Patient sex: F
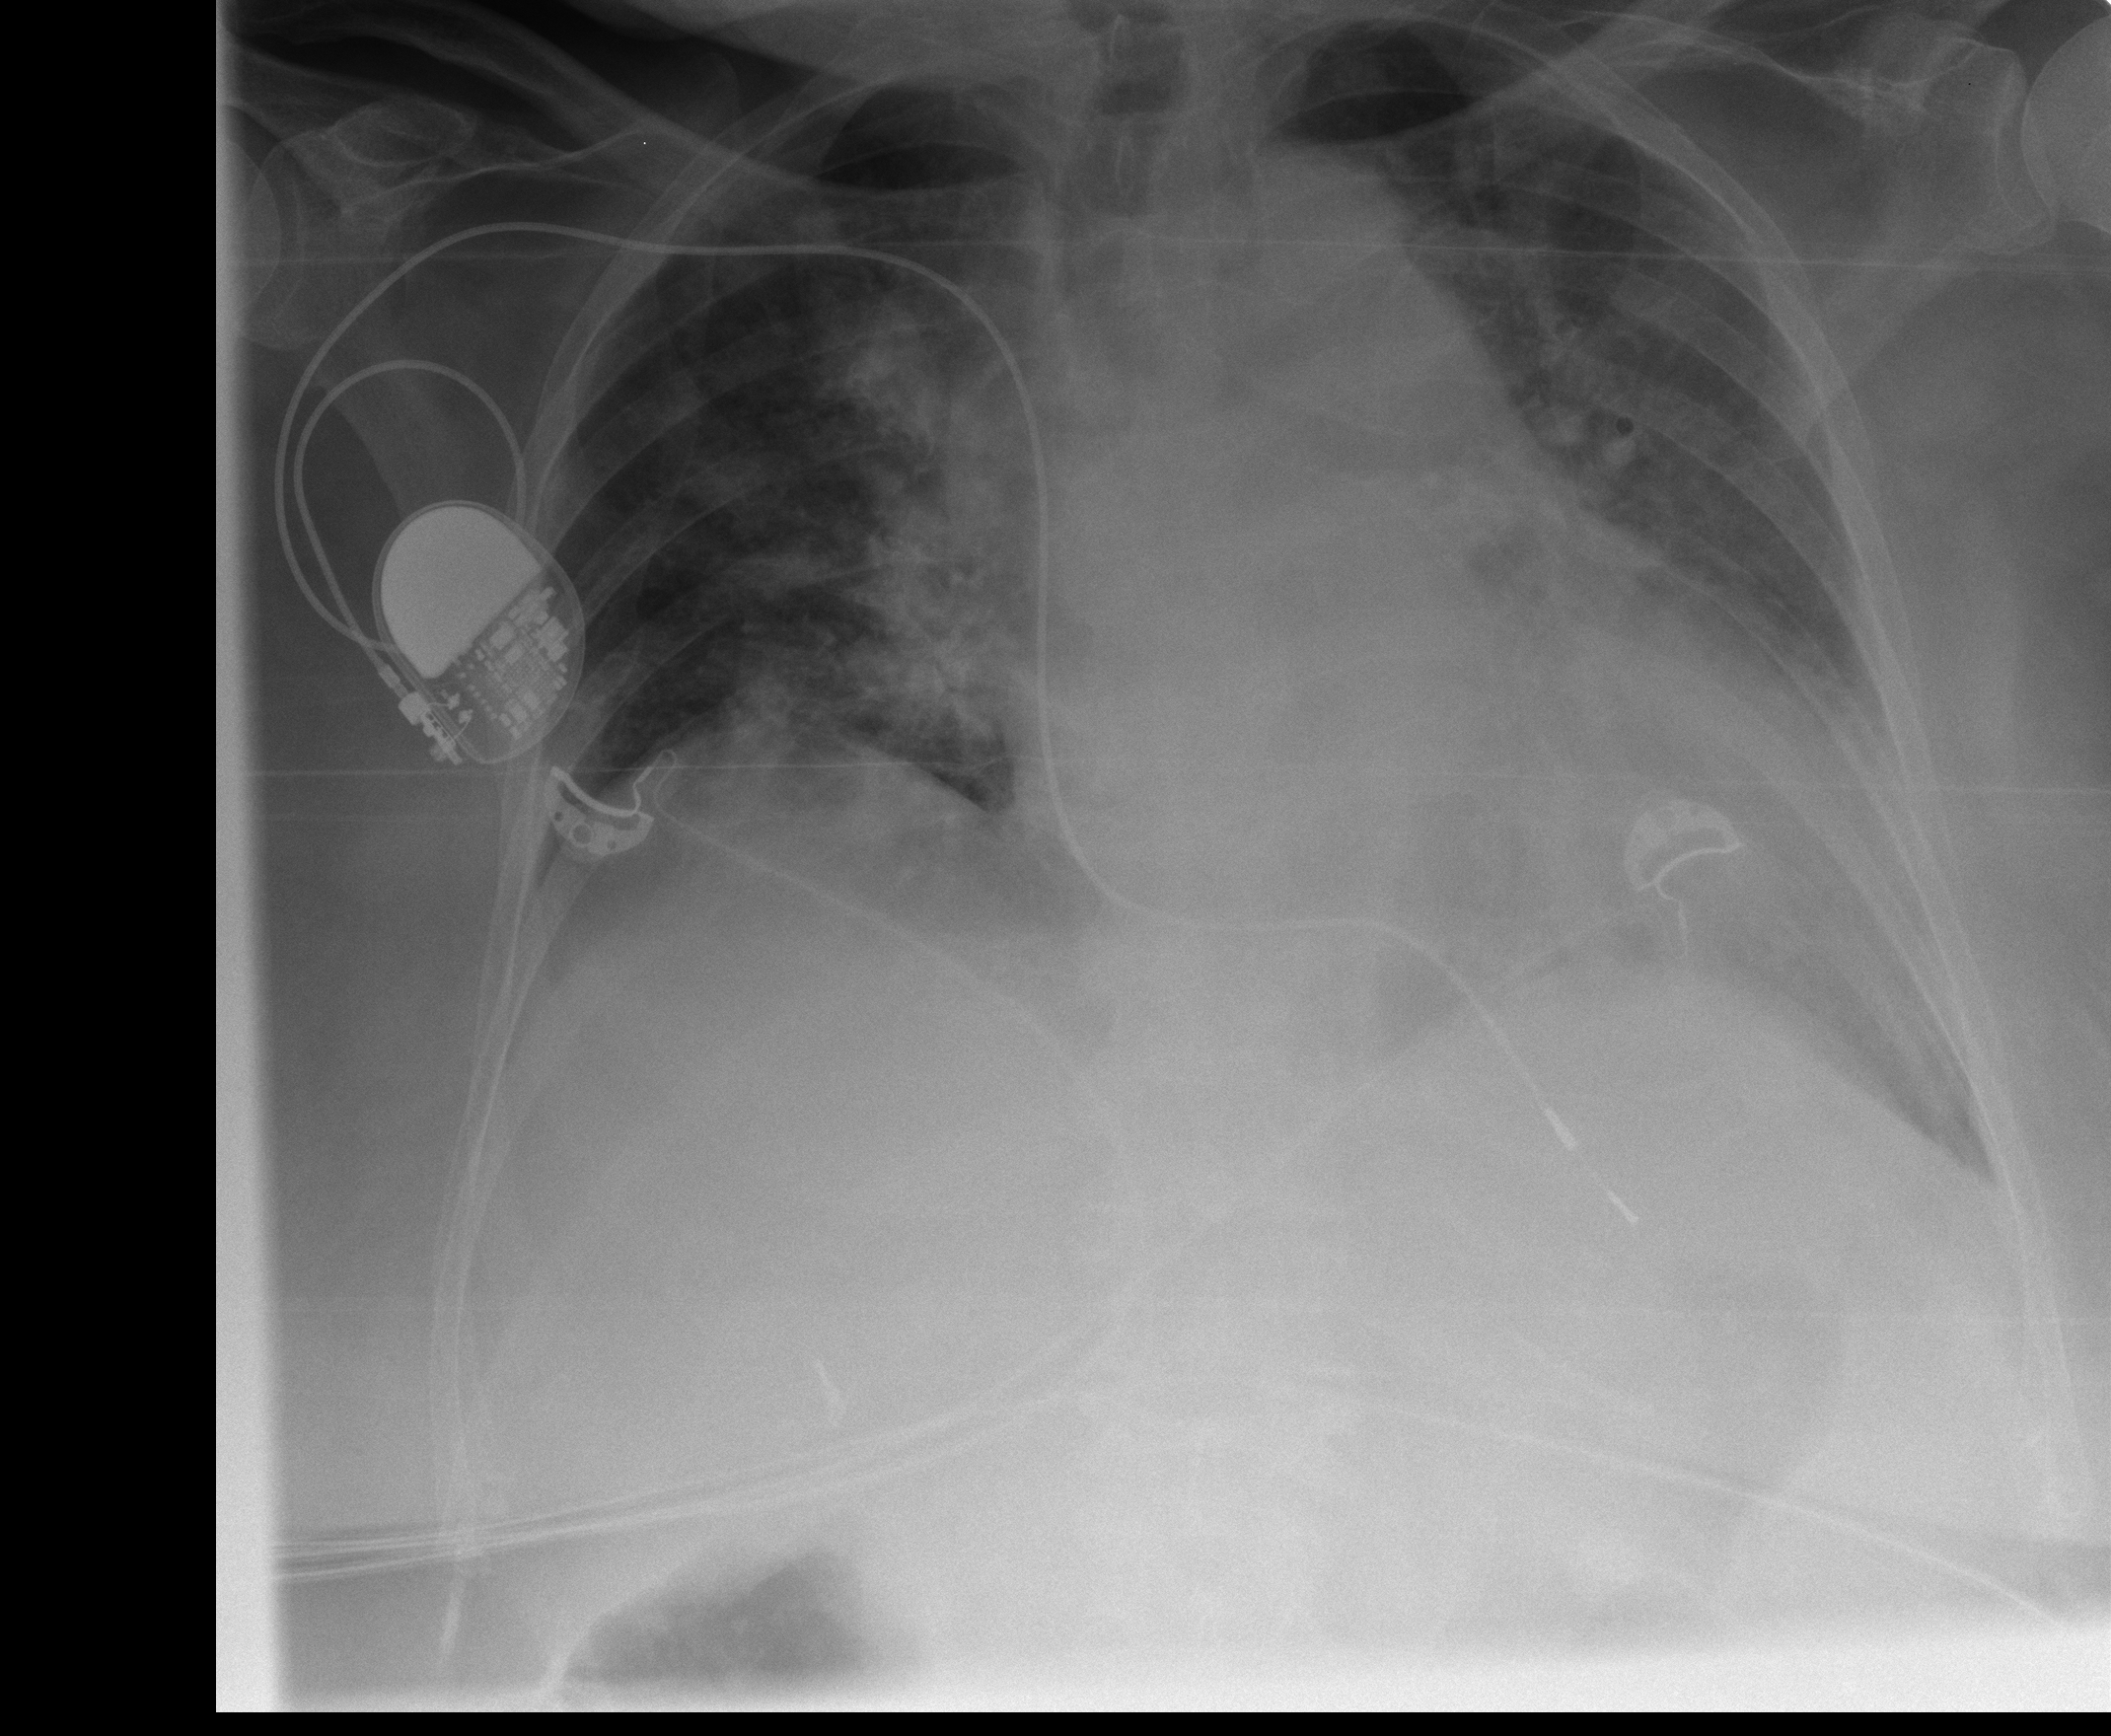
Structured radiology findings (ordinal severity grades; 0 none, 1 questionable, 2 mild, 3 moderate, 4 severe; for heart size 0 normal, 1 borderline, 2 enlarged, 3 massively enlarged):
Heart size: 3
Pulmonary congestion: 2
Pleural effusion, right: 0
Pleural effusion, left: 0
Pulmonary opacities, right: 2
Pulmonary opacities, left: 0
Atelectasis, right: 2
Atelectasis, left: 2